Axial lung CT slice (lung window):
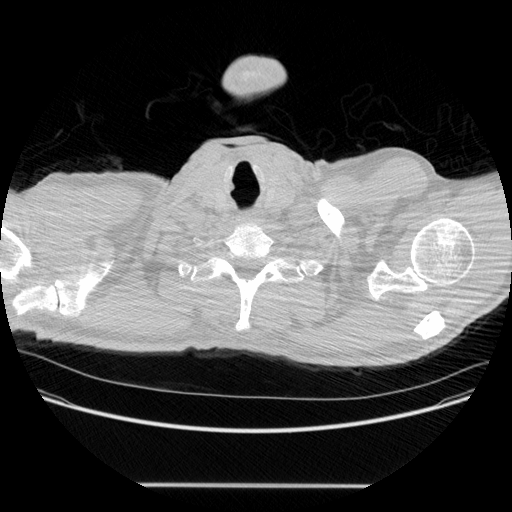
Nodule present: no